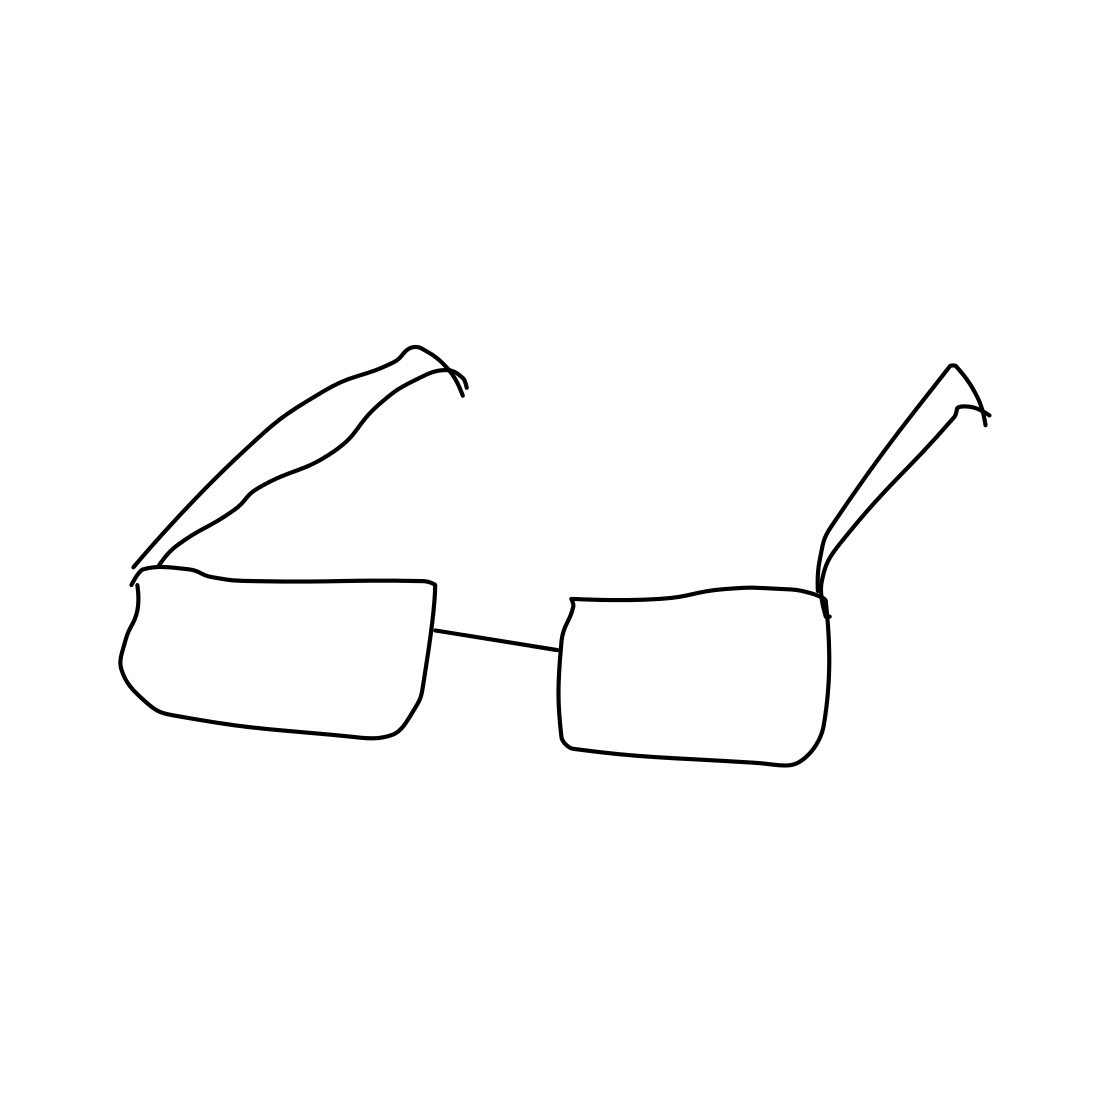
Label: eyeglasses